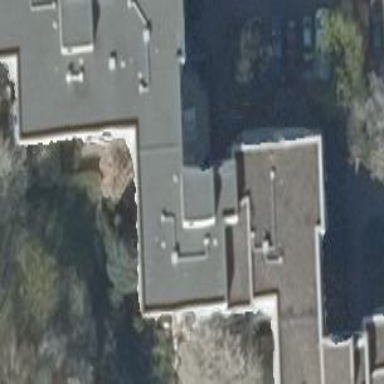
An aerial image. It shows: The image shows part of apartment building.